Question: The data is as follows :
'''
a <- c('id1','id2','id3','id4','id5')
b <- c(5,10,7,2,3)
d <- c(5.2,150,123,5,7)
e <- c(5.4,0,10,3,5)
df1 <- data.frame(a,b,d,e)
'''
I want to create a new column in this data frame returning TRUE and FALSE. It should be true if all the values are within 5% difference of each other, else false.
For example, for 'id1' the values are 5,5.2,5.4 respectively for b,d and e column. So all these are within 5% of each other hence the new_col should be true. For 'id2' the values are 10,150,0 respectively for b,d and e column.So, they are not with 5% of each other, hence it should be false.
Desired Output

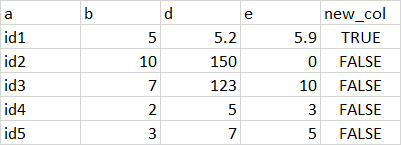
Answer: Does this work:
'''
library(dplyr)
library(data.table)
df1 %>% rowwise() %>% mutate(new_col = case_when(between(d, 0.95*b, 1.05*b) & between(e, 0.95*d, 1.05*d) ~ 'TRUE', TRUE ~ 'FALSE'))
# A tibble: 5 x 5
# Rowwise:
a b d e new_col
<chr> <dbl> <dbl> <dbl> <chr>
1 id1 5 5.2 5.4 TRUE
2 id2 10 150 0 FALSE
3 id3 7 123 10 FALSE
4 id4 2 5 3 FALSE
5 id5 3 7 5 FALSE
'''